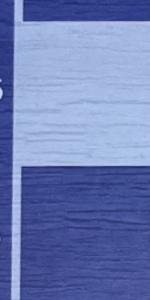
Label: Empty